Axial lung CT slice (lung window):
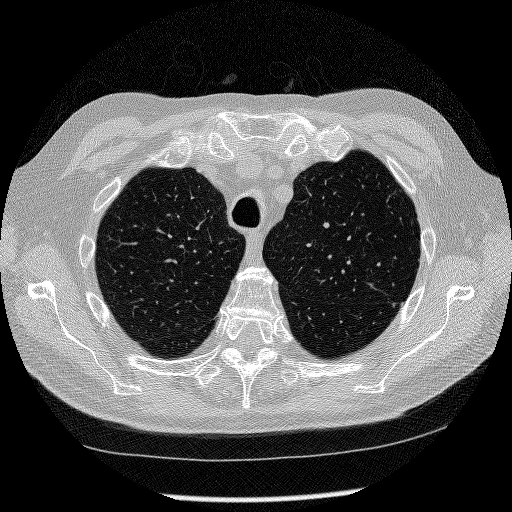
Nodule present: no